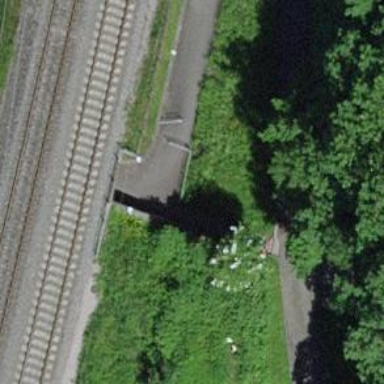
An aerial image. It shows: Tunnel footway.